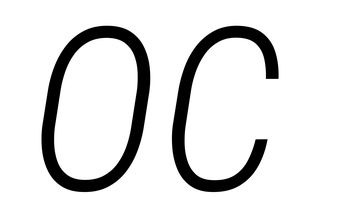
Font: Roboto-Italic_Condensed_Light_Italic